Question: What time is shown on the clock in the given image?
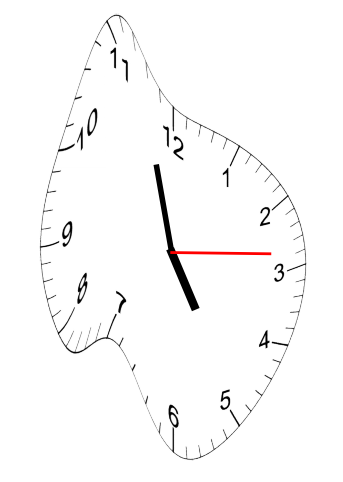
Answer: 04:57:14